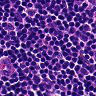
Metastatic tissue present: no